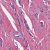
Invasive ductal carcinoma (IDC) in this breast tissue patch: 1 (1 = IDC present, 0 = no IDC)